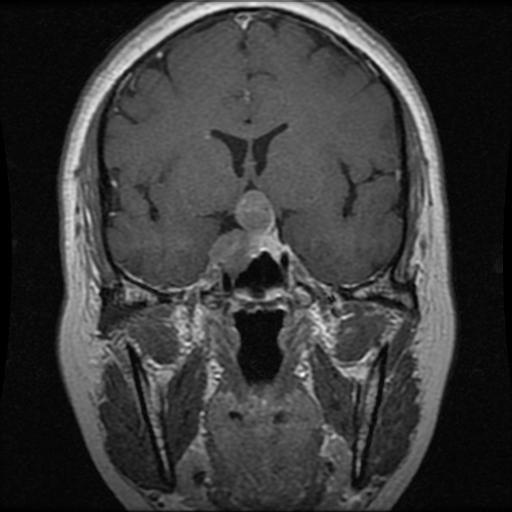
Label: pituitary